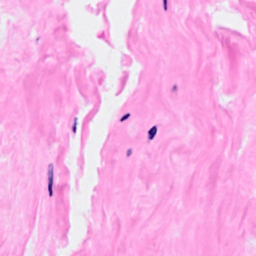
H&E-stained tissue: Breast